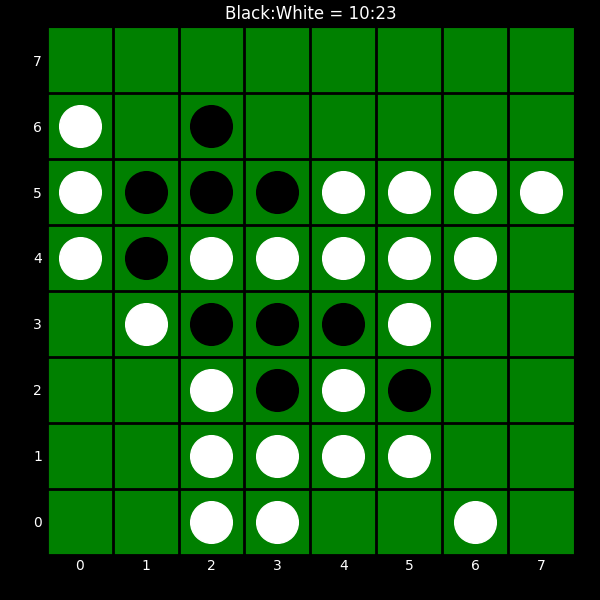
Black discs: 10
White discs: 23